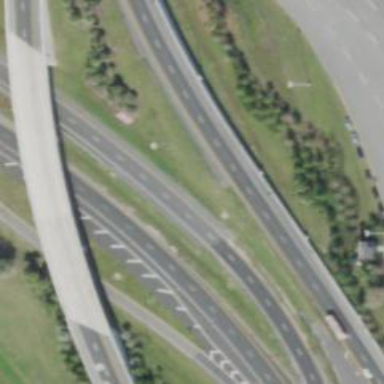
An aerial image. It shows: Asphalt motorway.